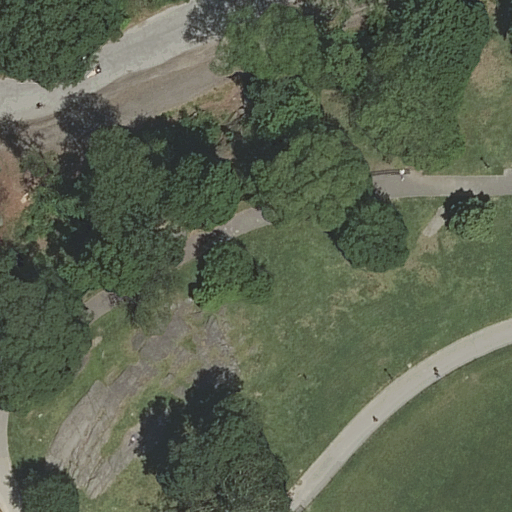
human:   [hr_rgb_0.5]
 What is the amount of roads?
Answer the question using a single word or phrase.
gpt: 4

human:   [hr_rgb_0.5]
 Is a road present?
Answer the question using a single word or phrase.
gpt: yes

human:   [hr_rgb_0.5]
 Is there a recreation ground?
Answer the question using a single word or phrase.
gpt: yes

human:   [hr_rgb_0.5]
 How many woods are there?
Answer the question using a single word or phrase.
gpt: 1

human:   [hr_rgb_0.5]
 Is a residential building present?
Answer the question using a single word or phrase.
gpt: no

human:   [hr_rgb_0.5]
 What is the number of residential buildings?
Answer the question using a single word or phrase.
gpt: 0

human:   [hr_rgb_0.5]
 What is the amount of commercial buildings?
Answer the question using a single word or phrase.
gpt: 0

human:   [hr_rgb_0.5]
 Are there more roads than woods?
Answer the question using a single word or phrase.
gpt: yes

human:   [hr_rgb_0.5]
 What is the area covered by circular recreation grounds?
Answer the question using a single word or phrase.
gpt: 0m2

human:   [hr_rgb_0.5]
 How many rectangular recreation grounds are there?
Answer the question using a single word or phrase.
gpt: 0

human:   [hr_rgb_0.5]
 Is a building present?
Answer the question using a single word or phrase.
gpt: no

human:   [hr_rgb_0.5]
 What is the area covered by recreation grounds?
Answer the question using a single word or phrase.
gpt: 3774m2

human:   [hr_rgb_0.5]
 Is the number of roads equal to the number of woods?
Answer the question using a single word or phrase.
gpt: no

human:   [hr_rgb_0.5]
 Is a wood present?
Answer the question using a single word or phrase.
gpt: yes

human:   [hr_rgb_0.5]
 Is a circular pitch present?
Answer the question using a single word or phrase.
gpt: no

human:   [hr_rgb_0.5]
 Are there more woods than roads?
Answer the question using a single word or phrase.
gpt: no

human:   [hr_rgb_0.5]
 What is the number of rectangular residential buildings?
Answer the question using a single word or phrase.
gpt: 0

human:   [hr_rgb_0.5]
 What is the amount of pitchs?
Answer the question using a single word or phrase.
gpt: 1

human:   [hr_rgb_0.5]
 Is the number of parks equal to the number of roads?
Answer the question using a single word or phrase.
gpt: no

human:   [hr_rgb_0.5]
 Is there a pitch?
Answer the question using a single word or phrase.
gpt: yes

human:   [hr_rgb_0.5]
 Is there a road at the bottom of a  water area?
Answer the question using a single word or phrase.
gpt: no

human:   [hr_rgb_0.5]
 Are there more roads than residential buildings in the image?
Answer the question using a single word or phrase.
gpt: yes

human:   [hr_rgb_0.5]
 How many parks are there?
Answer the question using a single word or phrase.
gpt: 1

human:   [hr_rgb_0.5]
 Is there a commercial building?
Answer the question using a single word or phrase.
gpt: no

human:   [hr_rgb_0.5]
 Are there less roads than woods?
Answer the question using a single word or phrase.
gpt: no

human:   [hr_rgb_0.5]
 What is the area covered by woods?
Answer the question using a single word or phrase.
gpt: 9790m2

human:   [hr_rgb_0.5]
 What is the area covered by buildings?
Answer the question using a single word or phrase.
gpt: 0m2

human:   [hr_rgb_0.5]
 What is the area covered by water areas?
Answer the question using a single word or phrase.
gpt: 0m2

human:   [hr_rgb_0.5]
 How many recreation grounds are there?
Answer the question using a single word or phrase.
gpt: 1

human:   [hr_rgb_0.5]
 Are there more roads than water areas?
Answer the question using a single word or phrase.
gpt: yes

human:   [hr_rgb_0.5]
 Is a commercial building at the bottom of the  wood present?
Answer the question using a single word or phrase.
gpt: no

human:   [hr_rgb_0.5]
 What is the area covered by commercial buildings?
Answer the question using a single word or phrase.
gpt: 0m2

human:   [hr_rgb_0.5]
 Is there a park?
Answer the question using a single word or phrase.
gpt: yes

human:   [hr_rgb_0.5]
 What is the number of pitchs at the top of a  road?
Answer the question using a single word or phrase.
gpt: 0

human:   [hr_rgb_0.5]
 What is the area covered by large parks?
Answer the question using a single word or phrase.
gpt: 10633m2

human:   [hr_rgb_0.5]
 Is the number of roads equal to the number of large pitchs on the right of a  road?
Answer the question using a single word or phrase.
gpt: no

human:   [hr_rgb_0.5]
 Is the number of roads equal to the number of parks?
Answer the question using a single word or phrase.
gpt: no

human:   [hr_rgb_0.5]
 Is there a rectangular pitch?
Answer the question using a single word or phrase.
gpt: no

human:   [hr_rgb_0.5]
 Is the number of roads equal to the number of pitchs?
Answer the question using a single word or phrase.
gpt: no

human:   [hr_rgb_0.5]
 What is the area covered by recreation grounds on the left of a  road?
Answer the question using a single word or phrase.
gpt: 0m2

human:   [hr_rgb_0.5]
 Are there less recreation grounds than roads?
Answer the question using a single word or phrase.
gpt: yes

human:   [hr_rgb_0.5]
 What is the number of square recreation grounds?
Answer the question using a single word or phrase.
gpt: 0

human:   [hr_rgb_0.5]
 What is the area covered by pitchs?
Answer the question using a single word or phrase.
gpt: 2265m2

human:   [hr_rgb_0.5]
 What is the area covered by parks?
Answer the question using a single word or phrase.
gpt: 10633m2

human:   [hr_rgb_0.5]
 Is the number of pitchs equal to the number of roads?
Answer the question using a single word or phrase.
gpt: no

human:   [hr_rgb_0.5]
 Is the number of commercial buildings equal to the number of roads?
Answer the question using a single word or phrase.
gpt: no

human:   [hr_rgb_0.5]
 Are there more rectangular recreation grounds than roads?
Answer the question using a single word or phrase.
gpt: no

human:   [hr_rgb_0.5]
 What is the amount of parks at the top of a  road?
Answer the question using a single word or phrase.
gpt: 1

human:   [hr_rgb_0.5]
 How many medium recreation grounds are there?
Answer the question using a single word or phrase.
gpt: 0

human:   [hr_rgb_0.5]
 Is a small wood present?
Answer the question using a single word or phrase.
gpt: no

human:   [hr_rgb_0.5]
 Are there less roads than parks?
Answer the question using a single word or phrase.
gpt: no

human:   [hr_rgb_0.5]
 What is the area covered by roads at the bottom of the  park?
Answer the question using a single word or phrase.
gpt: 0m2

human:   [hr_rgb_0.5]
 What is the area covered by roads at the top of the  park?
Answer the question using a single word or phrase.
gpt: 0m2

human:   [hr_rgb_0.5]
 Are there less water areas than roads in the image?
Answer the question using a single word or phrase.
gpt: yes

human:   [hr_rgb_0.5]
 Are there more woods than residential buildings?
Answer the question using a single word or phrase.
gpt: yes

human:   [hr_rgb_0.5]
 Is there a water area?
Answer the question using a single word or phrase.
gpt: no

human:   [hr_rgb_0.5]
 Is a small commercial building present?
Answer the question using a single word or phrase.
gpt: no

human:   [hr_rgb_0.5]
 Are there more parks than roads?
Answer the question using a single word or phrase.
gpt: no

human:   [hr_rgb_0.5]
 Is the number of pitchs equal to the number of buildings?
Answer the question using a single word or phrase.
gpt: no

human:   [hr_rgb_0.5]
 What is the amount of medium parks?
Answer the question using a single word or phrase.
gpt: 0

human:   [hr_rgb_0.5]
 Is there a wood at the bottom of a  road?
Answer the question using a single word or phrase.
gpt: no

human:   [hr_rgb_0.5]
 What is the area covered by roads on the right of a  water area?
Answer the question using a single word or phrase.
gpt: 0m2

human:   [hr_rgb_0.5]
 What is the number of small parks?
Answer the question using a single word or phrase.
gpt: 0

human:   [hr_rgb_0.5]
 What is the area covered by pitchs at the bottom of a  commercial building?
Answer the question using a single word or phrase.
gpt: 0m2